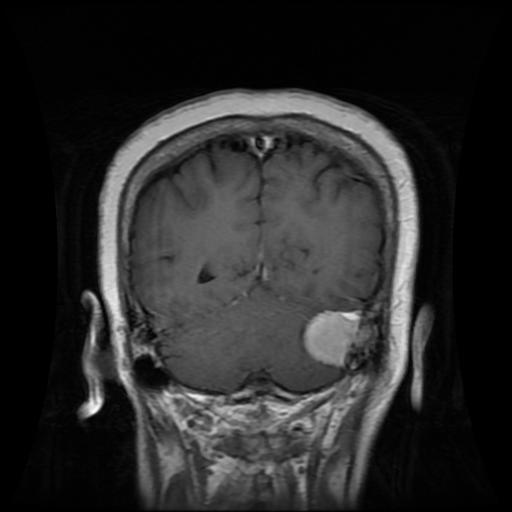
Label: meningioma